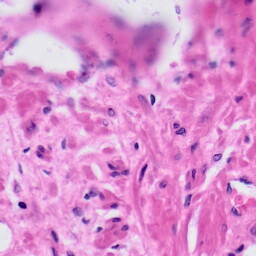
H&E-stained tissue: Prostate